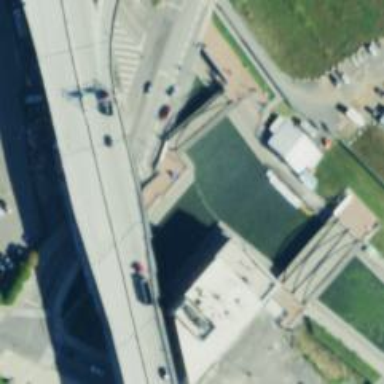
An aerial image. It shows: Footway on bridge.